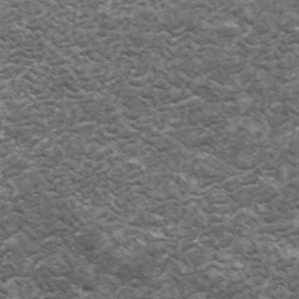
Label: frost